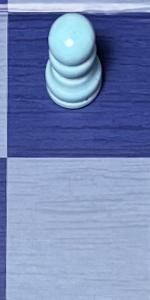
Label: Empty